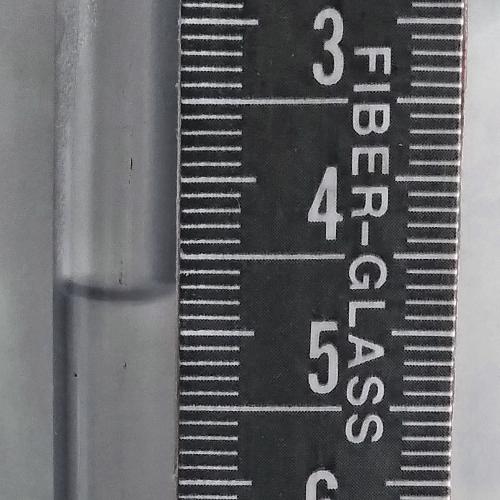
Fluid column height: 4.8 cm